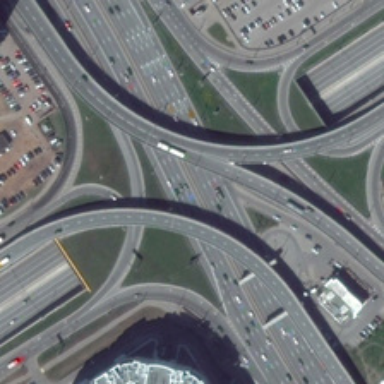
A parking lot is near a viaduct .